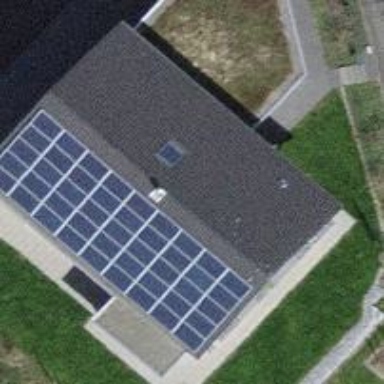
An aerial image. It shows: Solar power generator utilizing photovoltaic technology with solar photovoltaic panels.